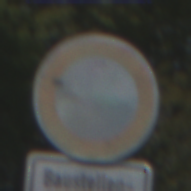
Verkehrszeichen: VerbotFahrzeugeAllerArt
Zusatzzeichen unten: SonstigeFahrzeugePersonengruppenFrei1
Umgebung: Outdoor, Nature
Tageszeit: Midday
Wetter: Clear
Licht: Natural
Jahreszeit: NotSpecified
Kontrast: HighContrast